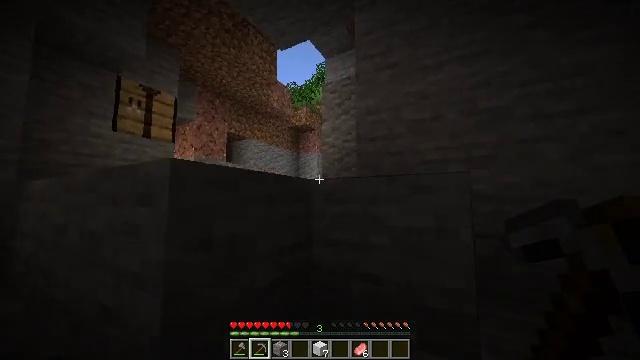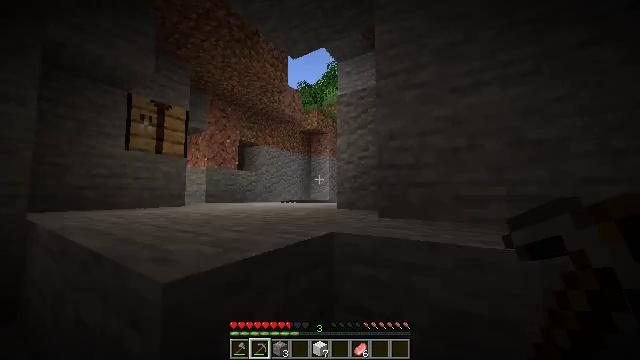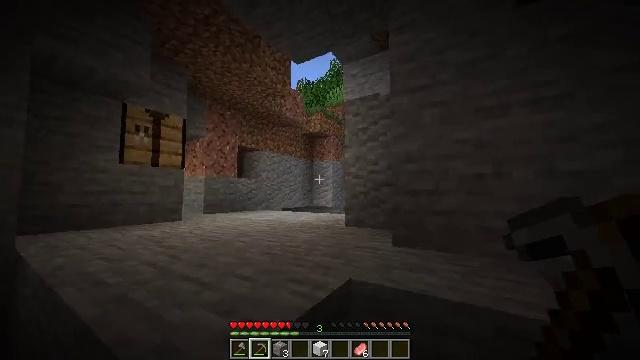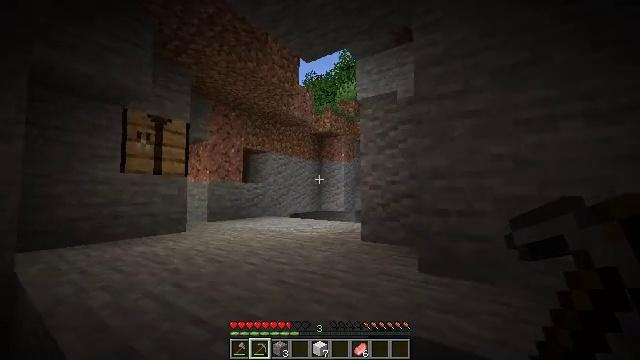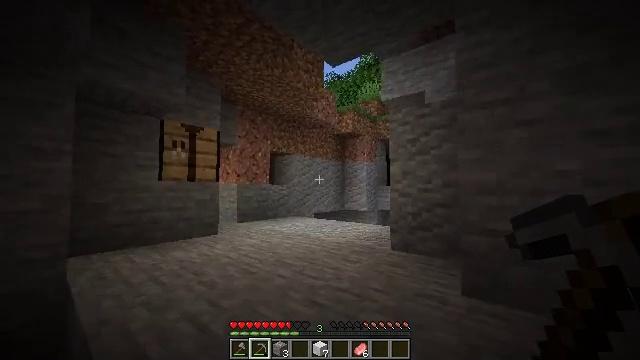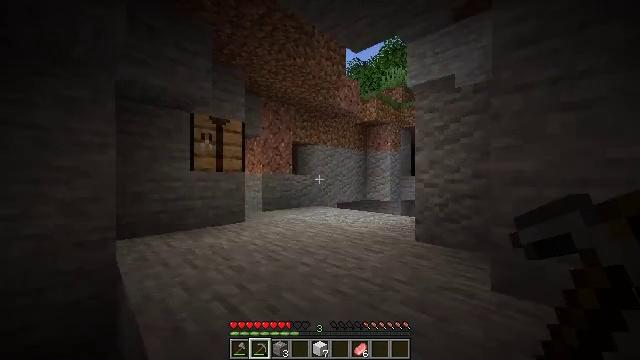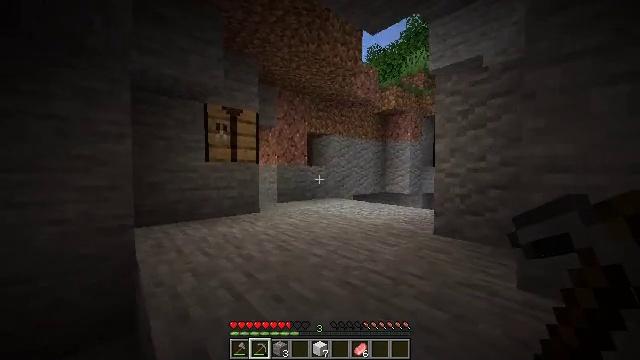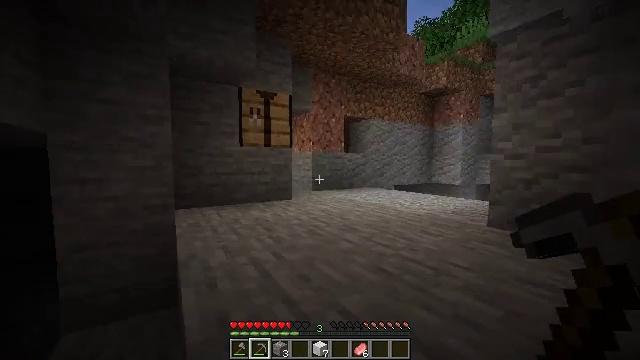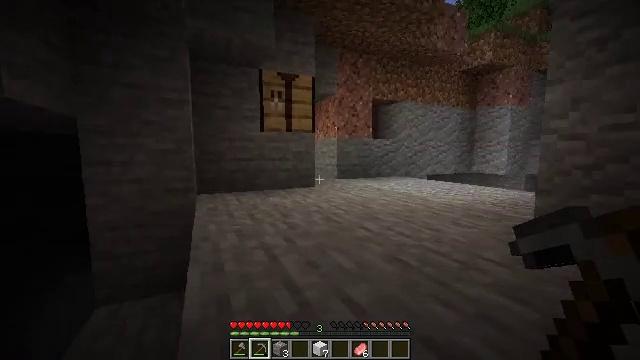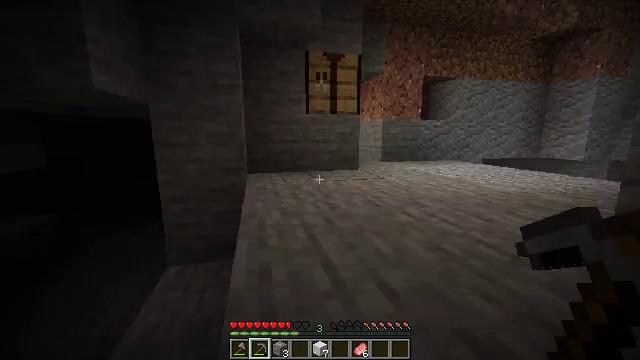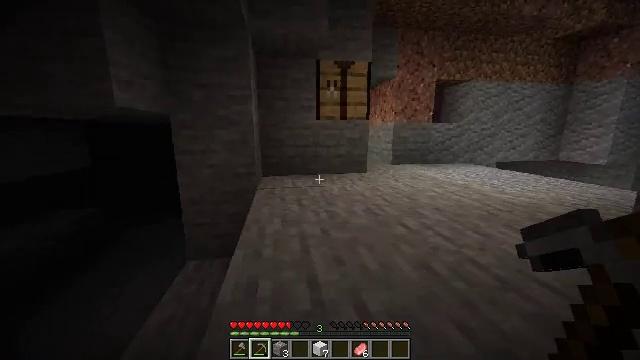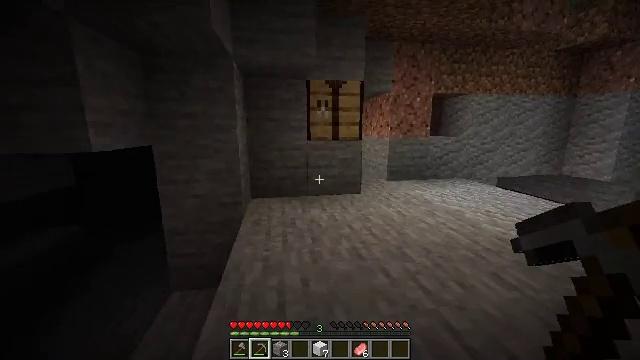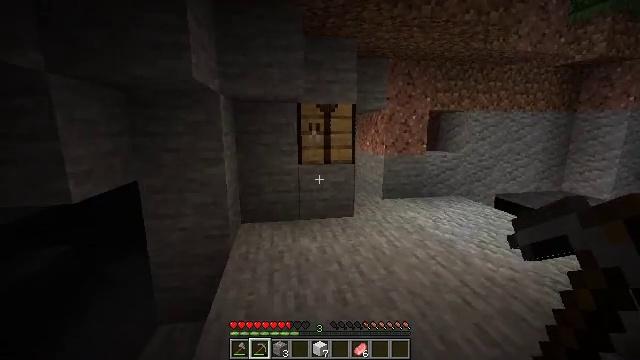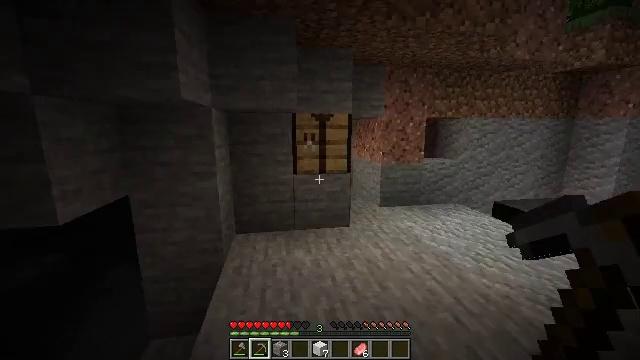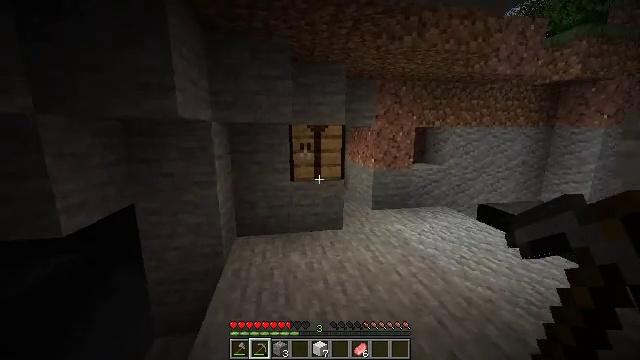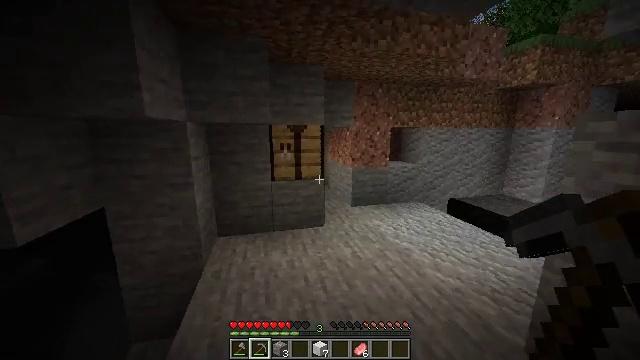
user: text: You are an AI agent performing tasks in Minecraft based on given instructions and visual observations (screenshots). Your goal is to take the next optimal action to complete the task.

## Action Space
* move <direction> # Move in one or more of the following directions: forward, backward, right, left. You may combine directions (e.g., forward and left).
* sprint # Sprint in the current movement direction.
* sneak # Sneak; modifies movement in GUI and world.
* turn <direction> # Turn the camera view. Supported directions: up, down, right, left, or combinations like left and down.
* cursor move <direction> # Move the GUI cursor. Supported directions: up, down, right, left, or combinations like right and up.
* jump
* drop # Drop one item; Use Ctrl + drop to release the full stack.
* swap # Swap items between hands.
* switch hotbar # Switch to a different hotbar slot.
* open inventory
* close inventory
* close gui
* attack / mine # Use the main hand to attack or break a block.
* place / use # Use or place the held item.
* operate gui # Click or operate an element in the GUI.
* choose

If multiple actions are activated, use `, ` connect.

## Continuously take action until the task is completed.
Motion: motion action
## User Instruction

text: Transform iron ore into an iron ingot using the furnace.
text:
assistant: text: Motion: move forward, sprint, turn left and down, jump
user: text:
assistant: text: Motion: move forward, sprint, jump
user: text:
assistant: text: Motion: move forward, sprint, turn left, jump
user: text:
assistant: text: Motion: move forward, sprint, turn left and down, jump
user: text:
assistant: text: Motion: move forward, sprint, turn left and down, jump
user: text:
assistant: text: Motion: move forward, sprint, turn left and down, jump
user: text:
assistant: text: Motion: move forward and move right, sprint, turn left and down, jump
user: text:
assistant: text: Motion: move forward and move right, sprint, turn left and down, jump
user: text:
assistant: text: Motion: move forward and move right, sprint, turn left and down, jump
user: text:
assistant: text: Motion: move forward and move right, sprint, turn left and down, jump
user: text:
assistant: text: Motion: move forward, sprint, jump
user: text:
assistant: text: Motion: move forward, sprint, jump
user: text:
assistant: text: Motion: move forward, sprint, jump
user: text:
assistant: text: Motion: move forward, sprint, jump
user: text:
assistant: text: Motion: move forward, sprint, turn right
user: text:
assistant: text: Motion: move forward, sprint, turn right and down
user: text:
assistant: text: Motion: move forward, sprint, turn right
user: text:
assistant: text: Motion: move forward
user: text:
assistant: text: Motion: move forward
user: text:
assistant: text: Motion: move forward and move right, turn left
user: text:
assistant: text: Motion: move forward and move right, turn left
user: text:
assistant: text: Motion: move forward and move right, turn left
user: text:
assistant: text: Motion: move forward, turn left
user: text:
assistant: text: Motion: move forward, turn left
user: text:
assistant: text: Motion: move forward, turn left
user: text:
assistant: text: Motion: move forward
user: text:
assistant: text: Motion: move forward, turn left
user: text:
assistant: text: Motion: move forward
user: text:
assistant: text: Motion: move forward
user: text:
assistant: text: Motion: move forward